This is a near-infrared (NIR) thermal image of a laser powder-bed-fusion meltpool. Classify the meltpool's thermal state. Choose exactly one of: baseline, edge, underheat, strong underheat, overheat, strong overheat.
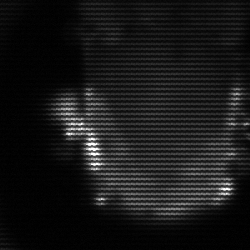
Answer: baseline